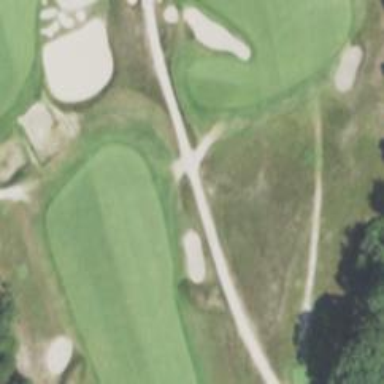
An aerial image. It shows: Path for both roads and golfers.